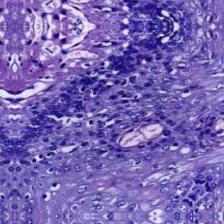
Diagnosis: Normal